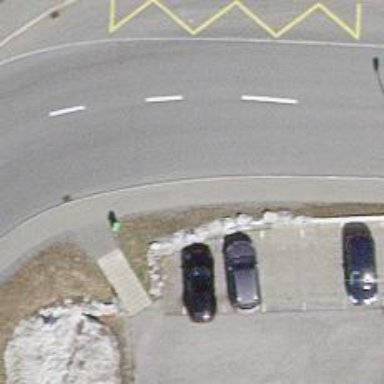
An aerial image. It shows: Sidewalk along the footway.